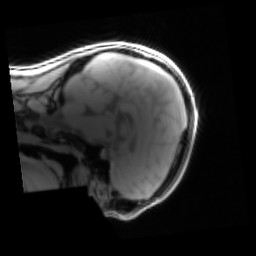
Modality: PDw
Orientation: sagittal
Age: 24
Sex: male
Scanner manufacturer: siemens
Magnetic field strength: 3 T
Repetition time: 0.25 s
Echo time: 0.00103 s